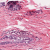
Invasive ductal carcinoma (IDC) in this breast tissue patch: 0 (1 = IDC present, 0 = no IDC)